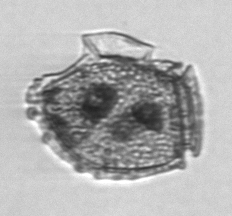
Label: Dinophysis_norvegica